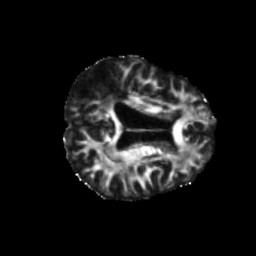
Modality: FA
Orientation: axial
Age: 68
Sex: female
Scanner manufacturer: siemens
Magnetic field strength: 3 T
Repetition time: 5.47 s
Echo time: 0.0854 s